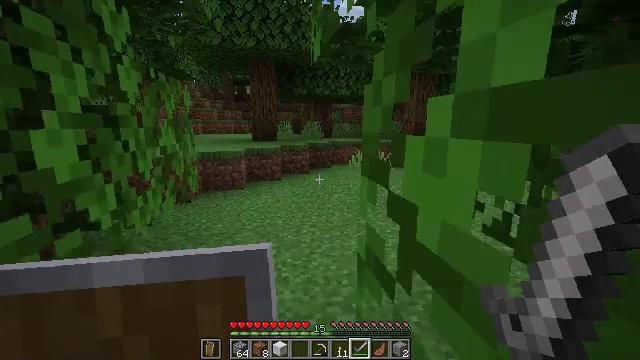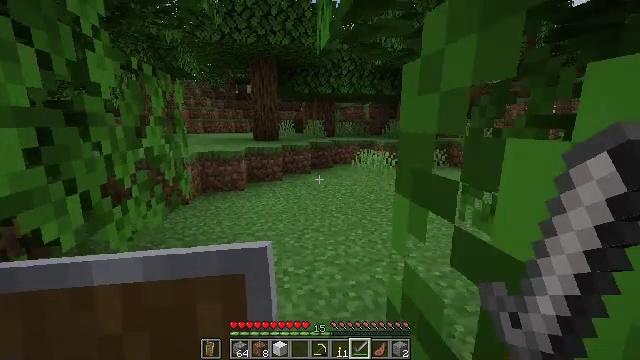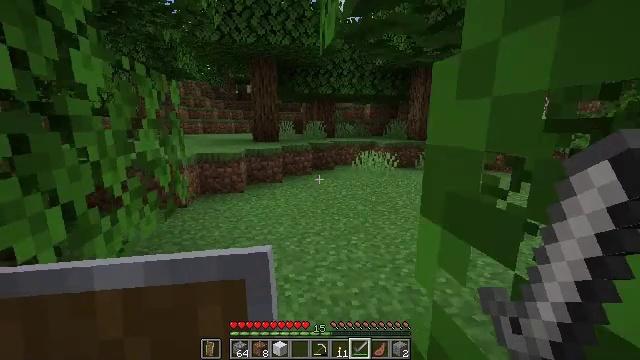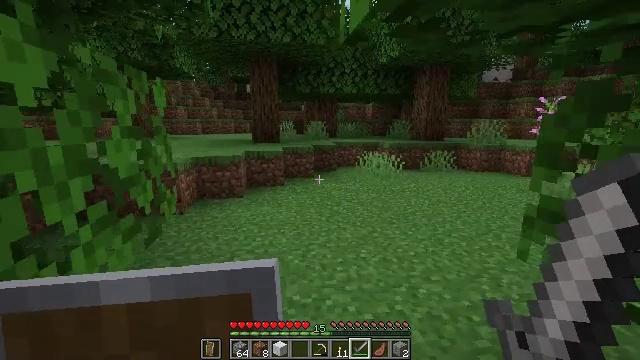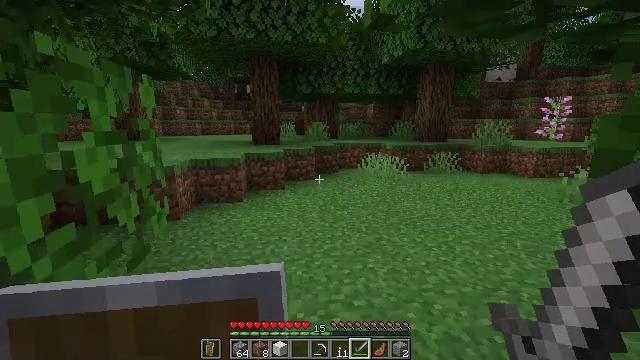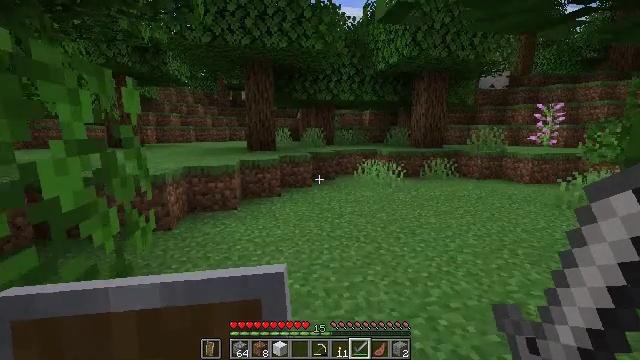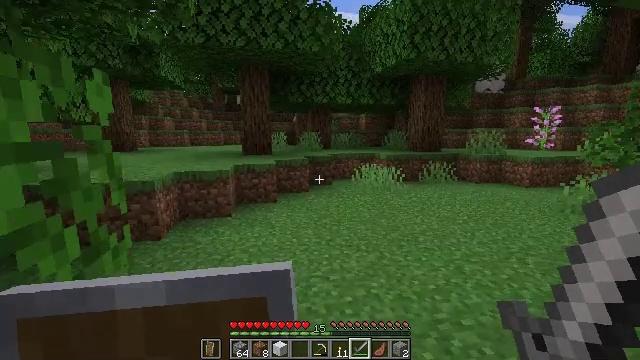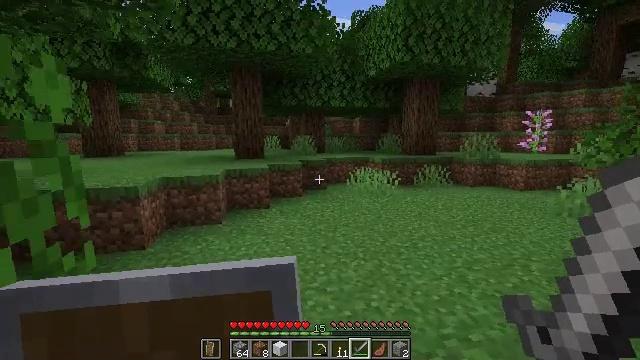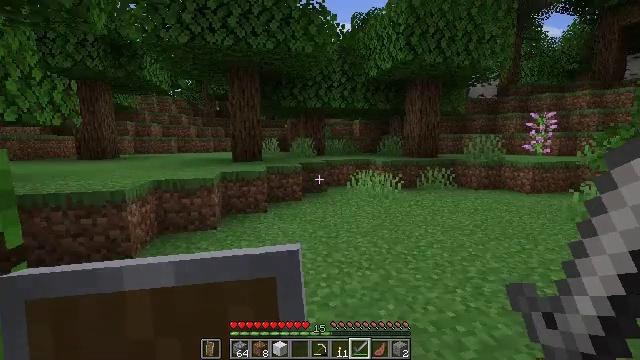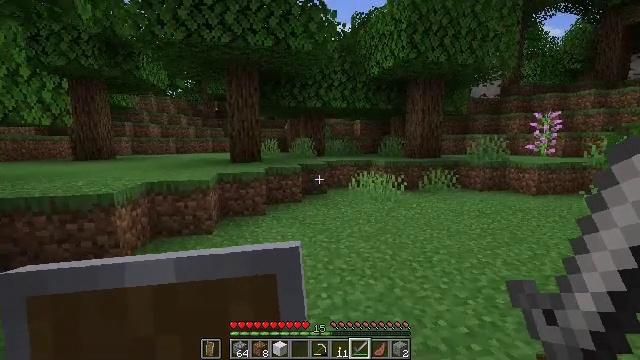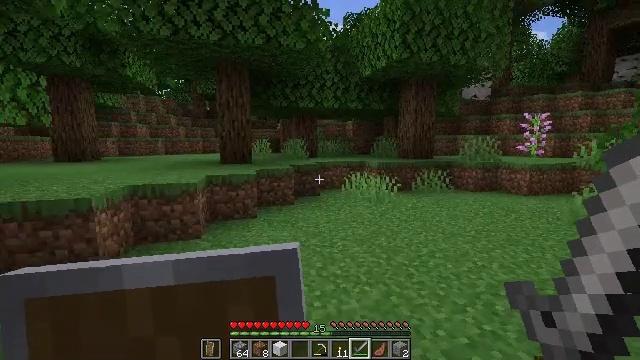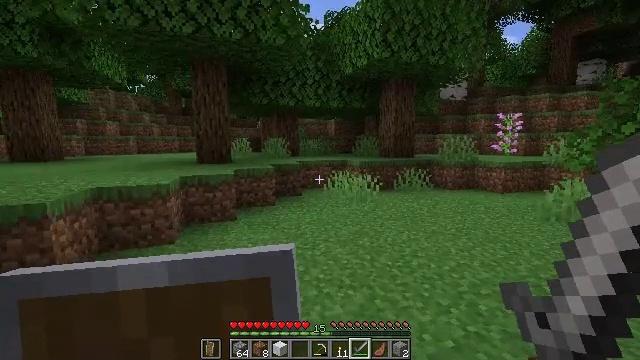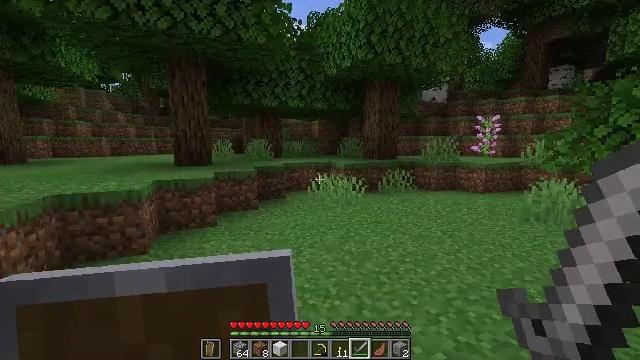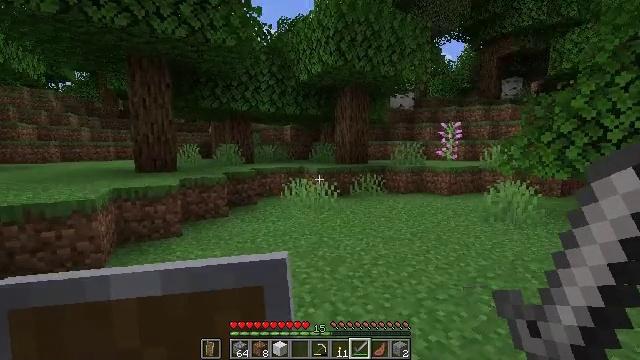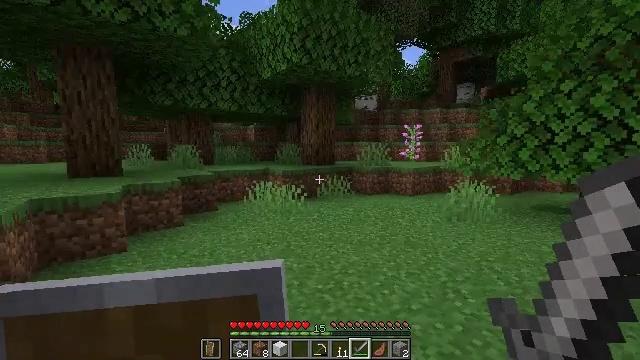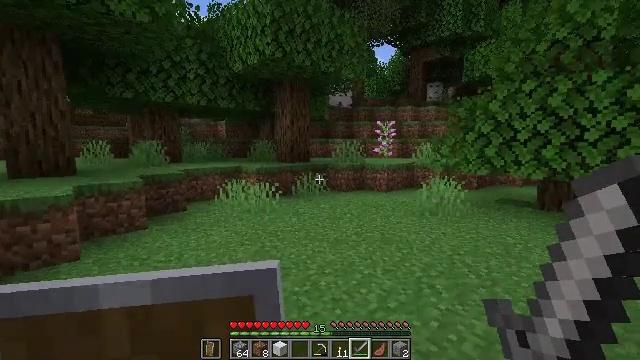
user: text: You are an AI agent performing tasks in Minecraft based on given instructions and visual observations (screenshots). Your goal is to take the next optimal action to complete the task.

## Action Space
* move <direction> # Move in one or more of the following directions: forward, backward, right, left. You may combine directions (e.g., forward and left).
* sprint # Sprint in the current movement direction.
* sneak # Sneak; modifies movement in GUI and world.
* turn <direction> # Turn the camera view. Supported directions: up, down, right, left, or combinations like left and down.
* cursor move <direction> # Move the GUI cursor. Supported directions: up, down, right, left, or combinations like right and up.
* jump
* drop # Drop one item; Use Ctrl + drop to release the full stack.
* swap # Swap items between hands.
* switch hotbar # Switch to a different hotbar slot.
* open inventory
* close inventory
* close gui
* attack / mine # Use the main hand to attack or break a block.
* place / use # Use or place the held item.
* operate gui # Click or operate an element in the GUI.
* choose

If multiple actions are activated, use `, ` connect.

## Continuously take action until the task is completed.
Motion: motion action
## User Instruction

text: Kill the tropical fish.
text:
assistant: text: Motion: move forward
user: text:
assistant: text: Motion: move forward
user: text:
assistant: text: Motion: move forward
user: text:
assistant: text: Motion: move forward
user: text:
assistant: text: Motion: move forward, turn right and up
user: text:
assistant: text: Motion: move forward
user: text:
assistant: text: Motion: move forward, turn right
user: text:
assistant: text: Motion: move forward
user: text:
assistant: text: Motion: move forward
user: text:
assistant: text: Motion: turn right
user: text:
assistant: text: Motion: turn right
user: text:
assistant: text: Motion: move forward, turn right
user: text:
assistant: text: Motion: move forward, turn right and up
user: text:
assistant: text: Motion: move forward, turn right
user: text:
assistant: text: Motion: move forward, turn right
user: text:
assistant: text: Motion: move forward, turn right
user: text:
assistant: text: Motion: move forward, turn right
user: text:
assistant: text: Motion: move forward, turn right
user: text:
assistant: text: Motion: move forward
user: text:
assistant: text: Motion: move forward
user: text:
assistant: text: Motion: move forward
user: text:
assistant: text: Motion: move forward
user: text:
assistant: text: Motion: move forward
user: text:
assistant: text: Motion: move forward, turn right and up
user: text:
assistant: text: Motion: move forward
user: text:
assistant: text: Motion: move forward
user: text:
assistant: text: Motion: move forward
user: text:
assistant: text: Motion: move forward
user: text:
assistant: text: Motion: move forward
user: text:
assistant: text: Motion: move forward, turn up